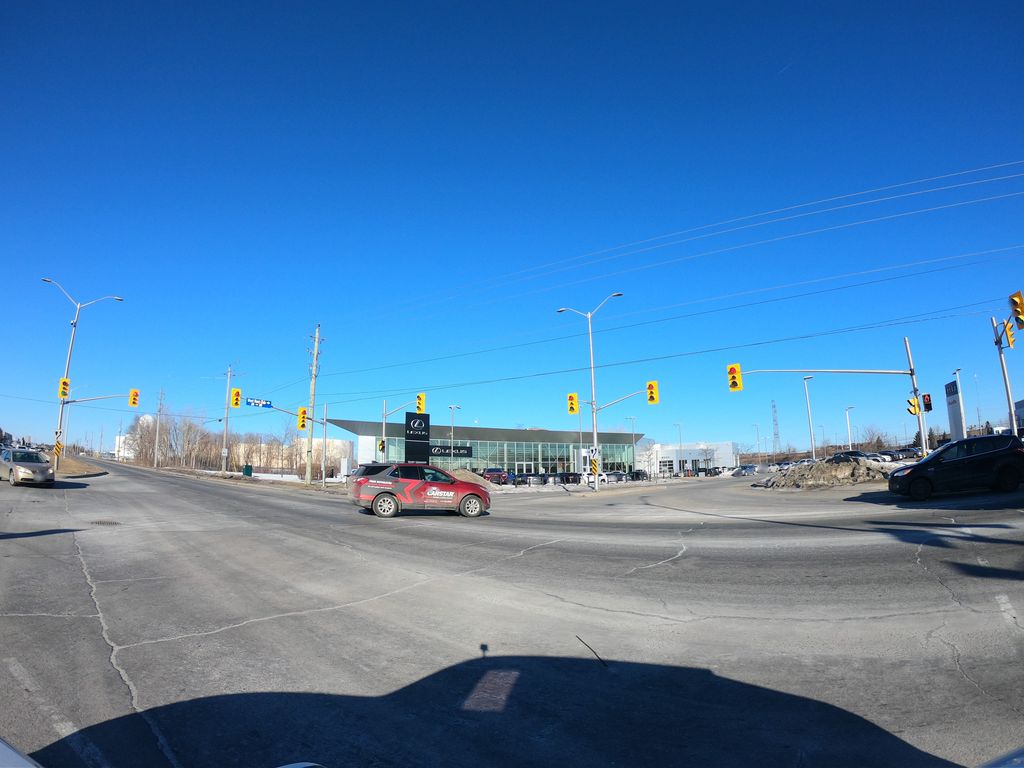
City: ottawa-gatineau